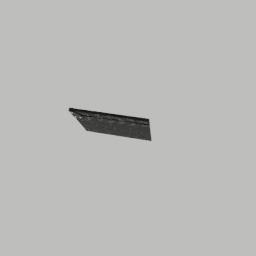
Label: tools